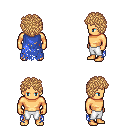
a pixel art fantasy rpg character, male body template, human, tanned skin, blue tattered cape, white pants, light blonde curly afro hairstyle, four views (front, back, left, right), 2x2 character sprite sheet, small pixel art, hard edges, no anti-aliasing